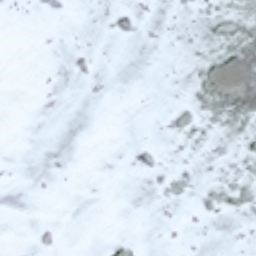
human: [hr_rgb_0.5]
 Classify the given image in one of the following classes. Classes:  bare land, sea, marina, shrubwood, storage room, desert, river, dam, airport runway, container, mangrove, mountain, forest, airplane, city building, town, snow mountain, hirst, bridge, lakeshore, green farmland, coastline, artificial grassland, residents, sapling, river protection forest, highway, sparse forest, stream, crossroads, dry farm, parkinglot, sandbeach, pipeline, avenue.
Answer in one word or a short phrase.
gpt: snow mountain